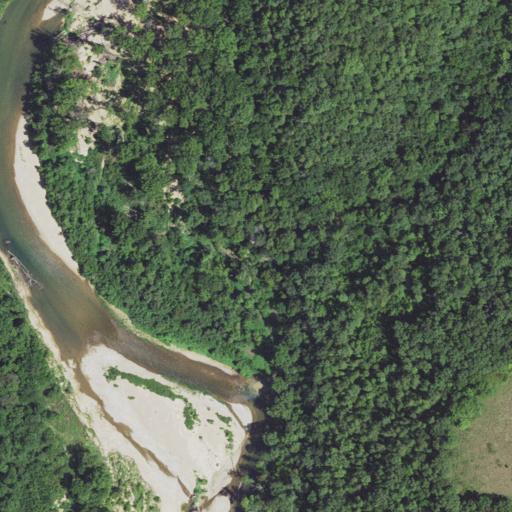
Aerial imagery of valley in Missouri named Mill Hollow containing deciduous forest, open development, grassland, open water, mixed forest, barren land, and pasture